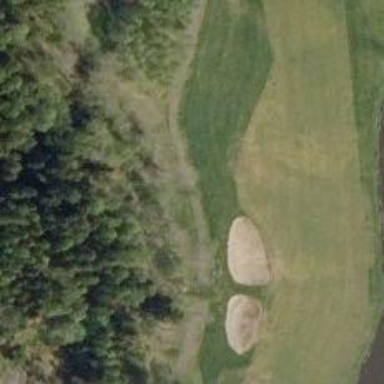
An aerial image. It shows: Grade3 path used as golf path.